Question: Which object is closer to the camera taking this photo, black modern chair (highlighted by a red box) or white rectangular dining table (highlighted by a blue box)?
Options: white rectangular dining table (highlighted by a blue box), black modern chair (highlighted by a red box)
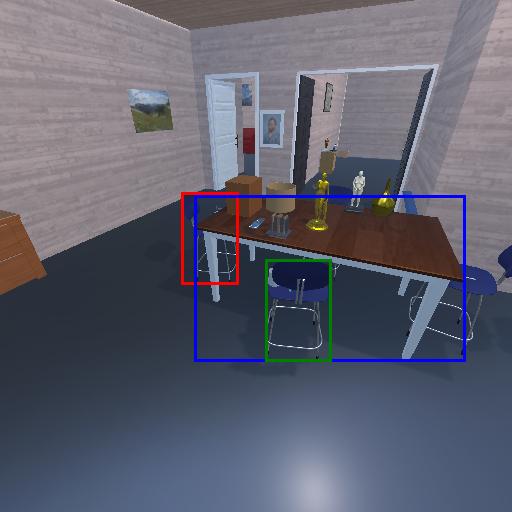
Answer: white rectangular dining table (highlighted by a blue box)